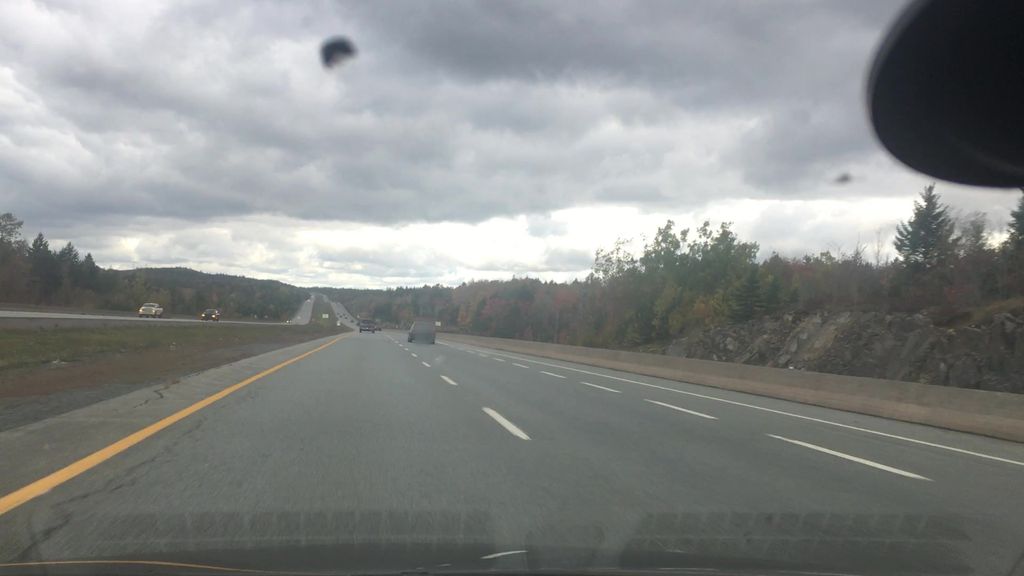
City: halifax